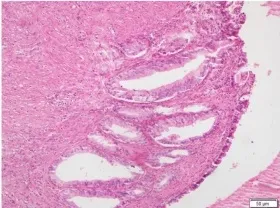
Histopathology showing mixed embryonic cell. C) Cyst also entangling glandular and smooth muscle elements.
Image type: pathology (h&e)